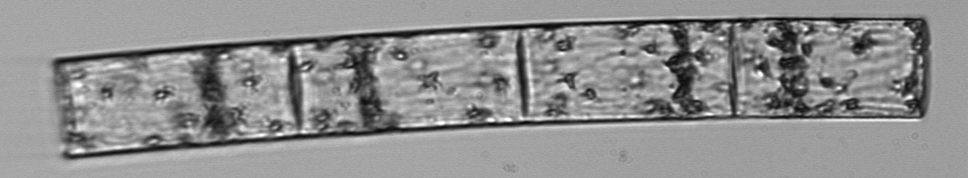
Label: Guinardia_flaccida